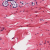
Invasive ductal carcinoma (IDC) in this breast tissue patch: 0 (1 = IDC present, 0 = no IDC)